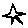
Label: star